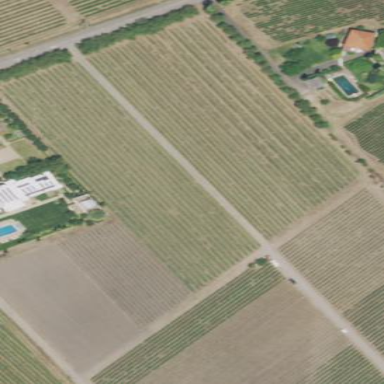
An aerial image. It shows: Vineyard with grape crops.